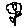
Label: flower